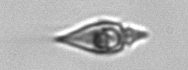
Label: Amphidinium